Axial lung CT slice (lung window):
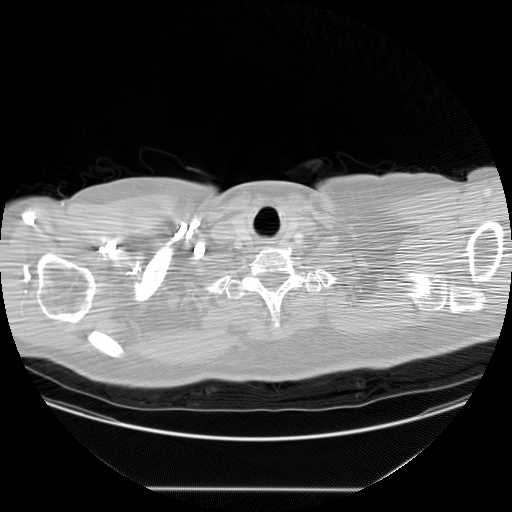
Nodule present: no